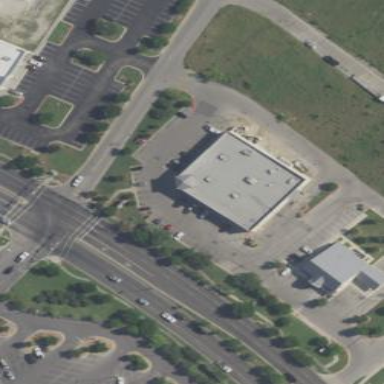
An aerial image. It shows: Building.